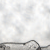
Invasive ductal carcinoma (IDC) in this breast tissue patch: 0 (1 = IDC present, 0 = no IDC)